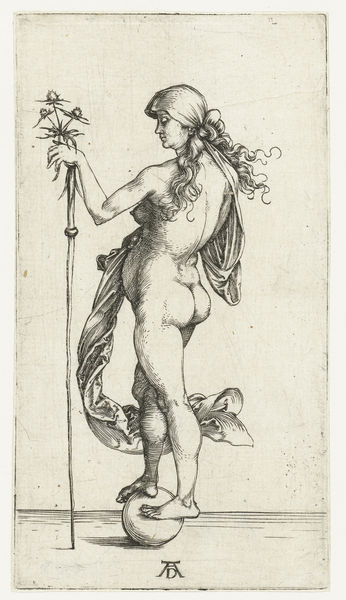
Titel: Fortuna
Künstler: Albrecht Dürer
Standort: Amsterdam
Institution: Rijksmuseum
Schlagwörter: akt, haut, nackt, mädchen, blume, blumen, frau, haar, profil, rücken, zeichnung, tuch, ball, arm, arme, erde, gewand, haare, stoff, locke, locken, renaissance, stock, deutschland, löwenzahn, hintern, stab, dick, bauch, ad, schwanger, tusche, waage, linie, arsch, radierung, stich, kugel, allegorie, distel, flora, gerechtigkeit, mittelalter, dürer, kupferstich, fruchtbarkeit, nürnberg, mmädchen, kaltnadel, balance, weltkugel, staab, albrecht, albrecht dürer, monogram, grazie, diesteln, po, loke